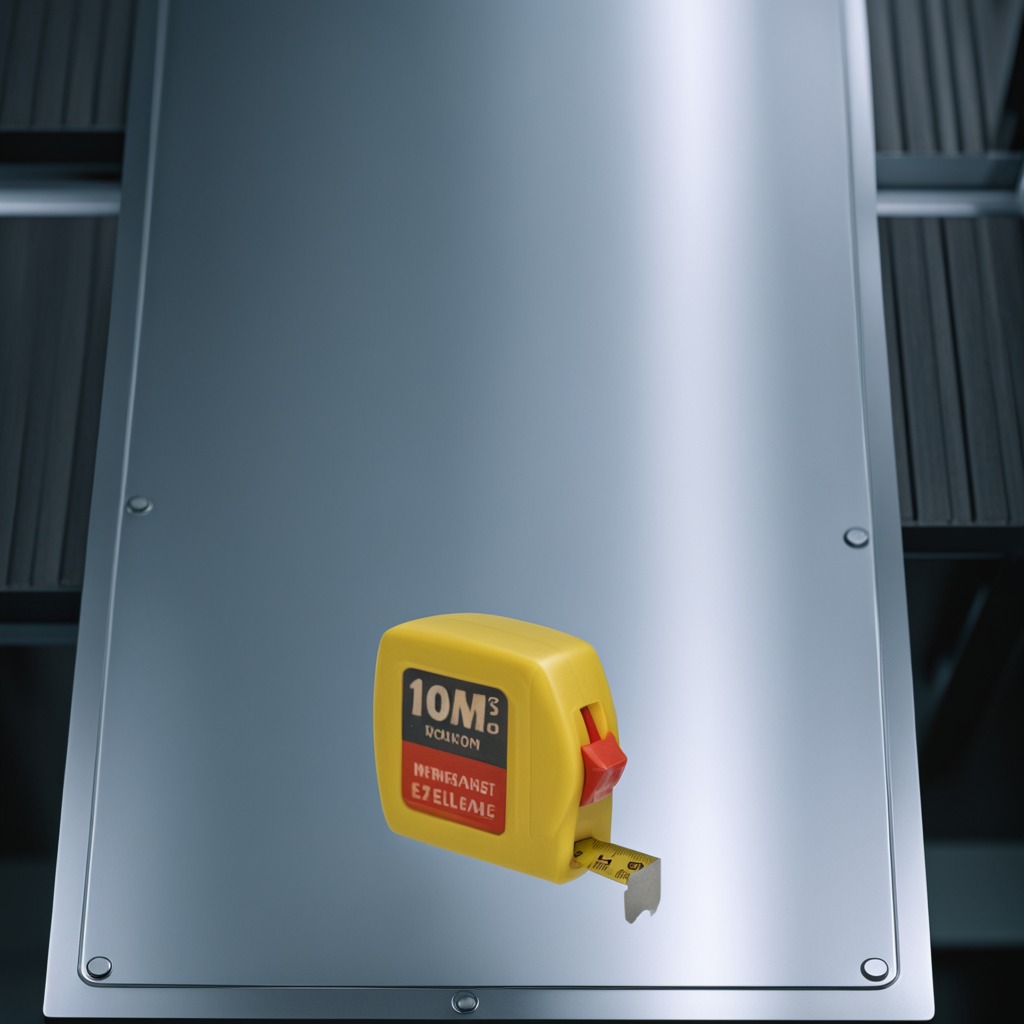
A measuring tape lies on the metal table in a machine shop under fluorescent lights.